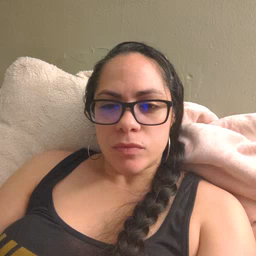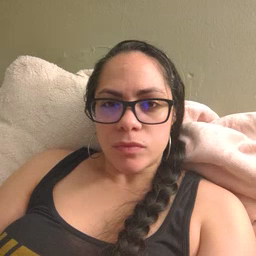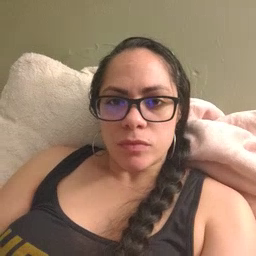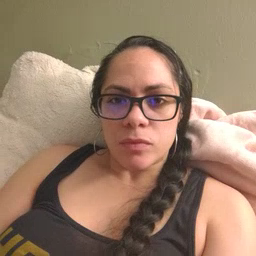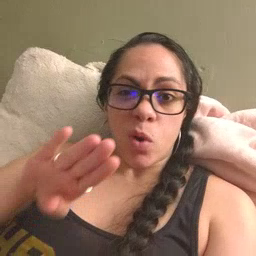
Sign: open